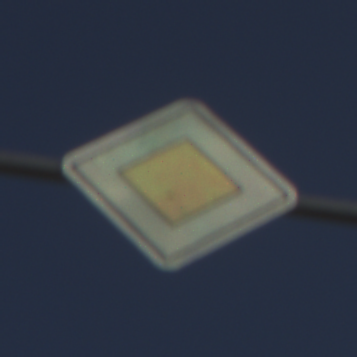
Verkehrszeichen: Vorfahrtsstrasse
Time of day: SunriseSunset
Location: Outdoor (Nature)
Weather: Clear
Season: NotSpecified
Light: Natural